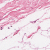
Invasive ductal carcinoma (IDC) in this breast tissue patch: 0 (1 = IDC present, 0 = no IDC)